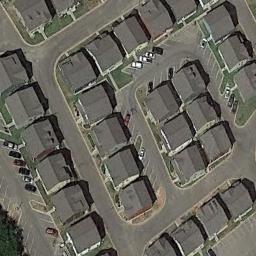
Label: medium_residential